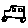
Label: car